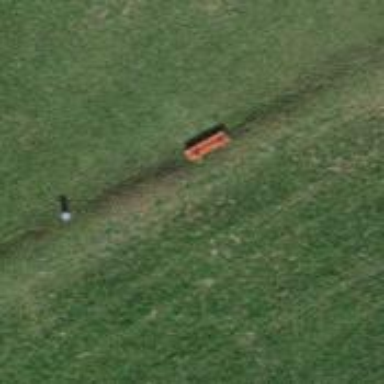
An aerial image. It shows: Red bench.